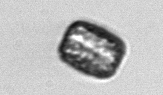
Label: Thalassiosira